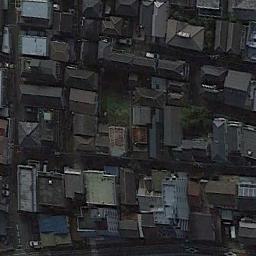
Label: dense_residential